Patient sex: M
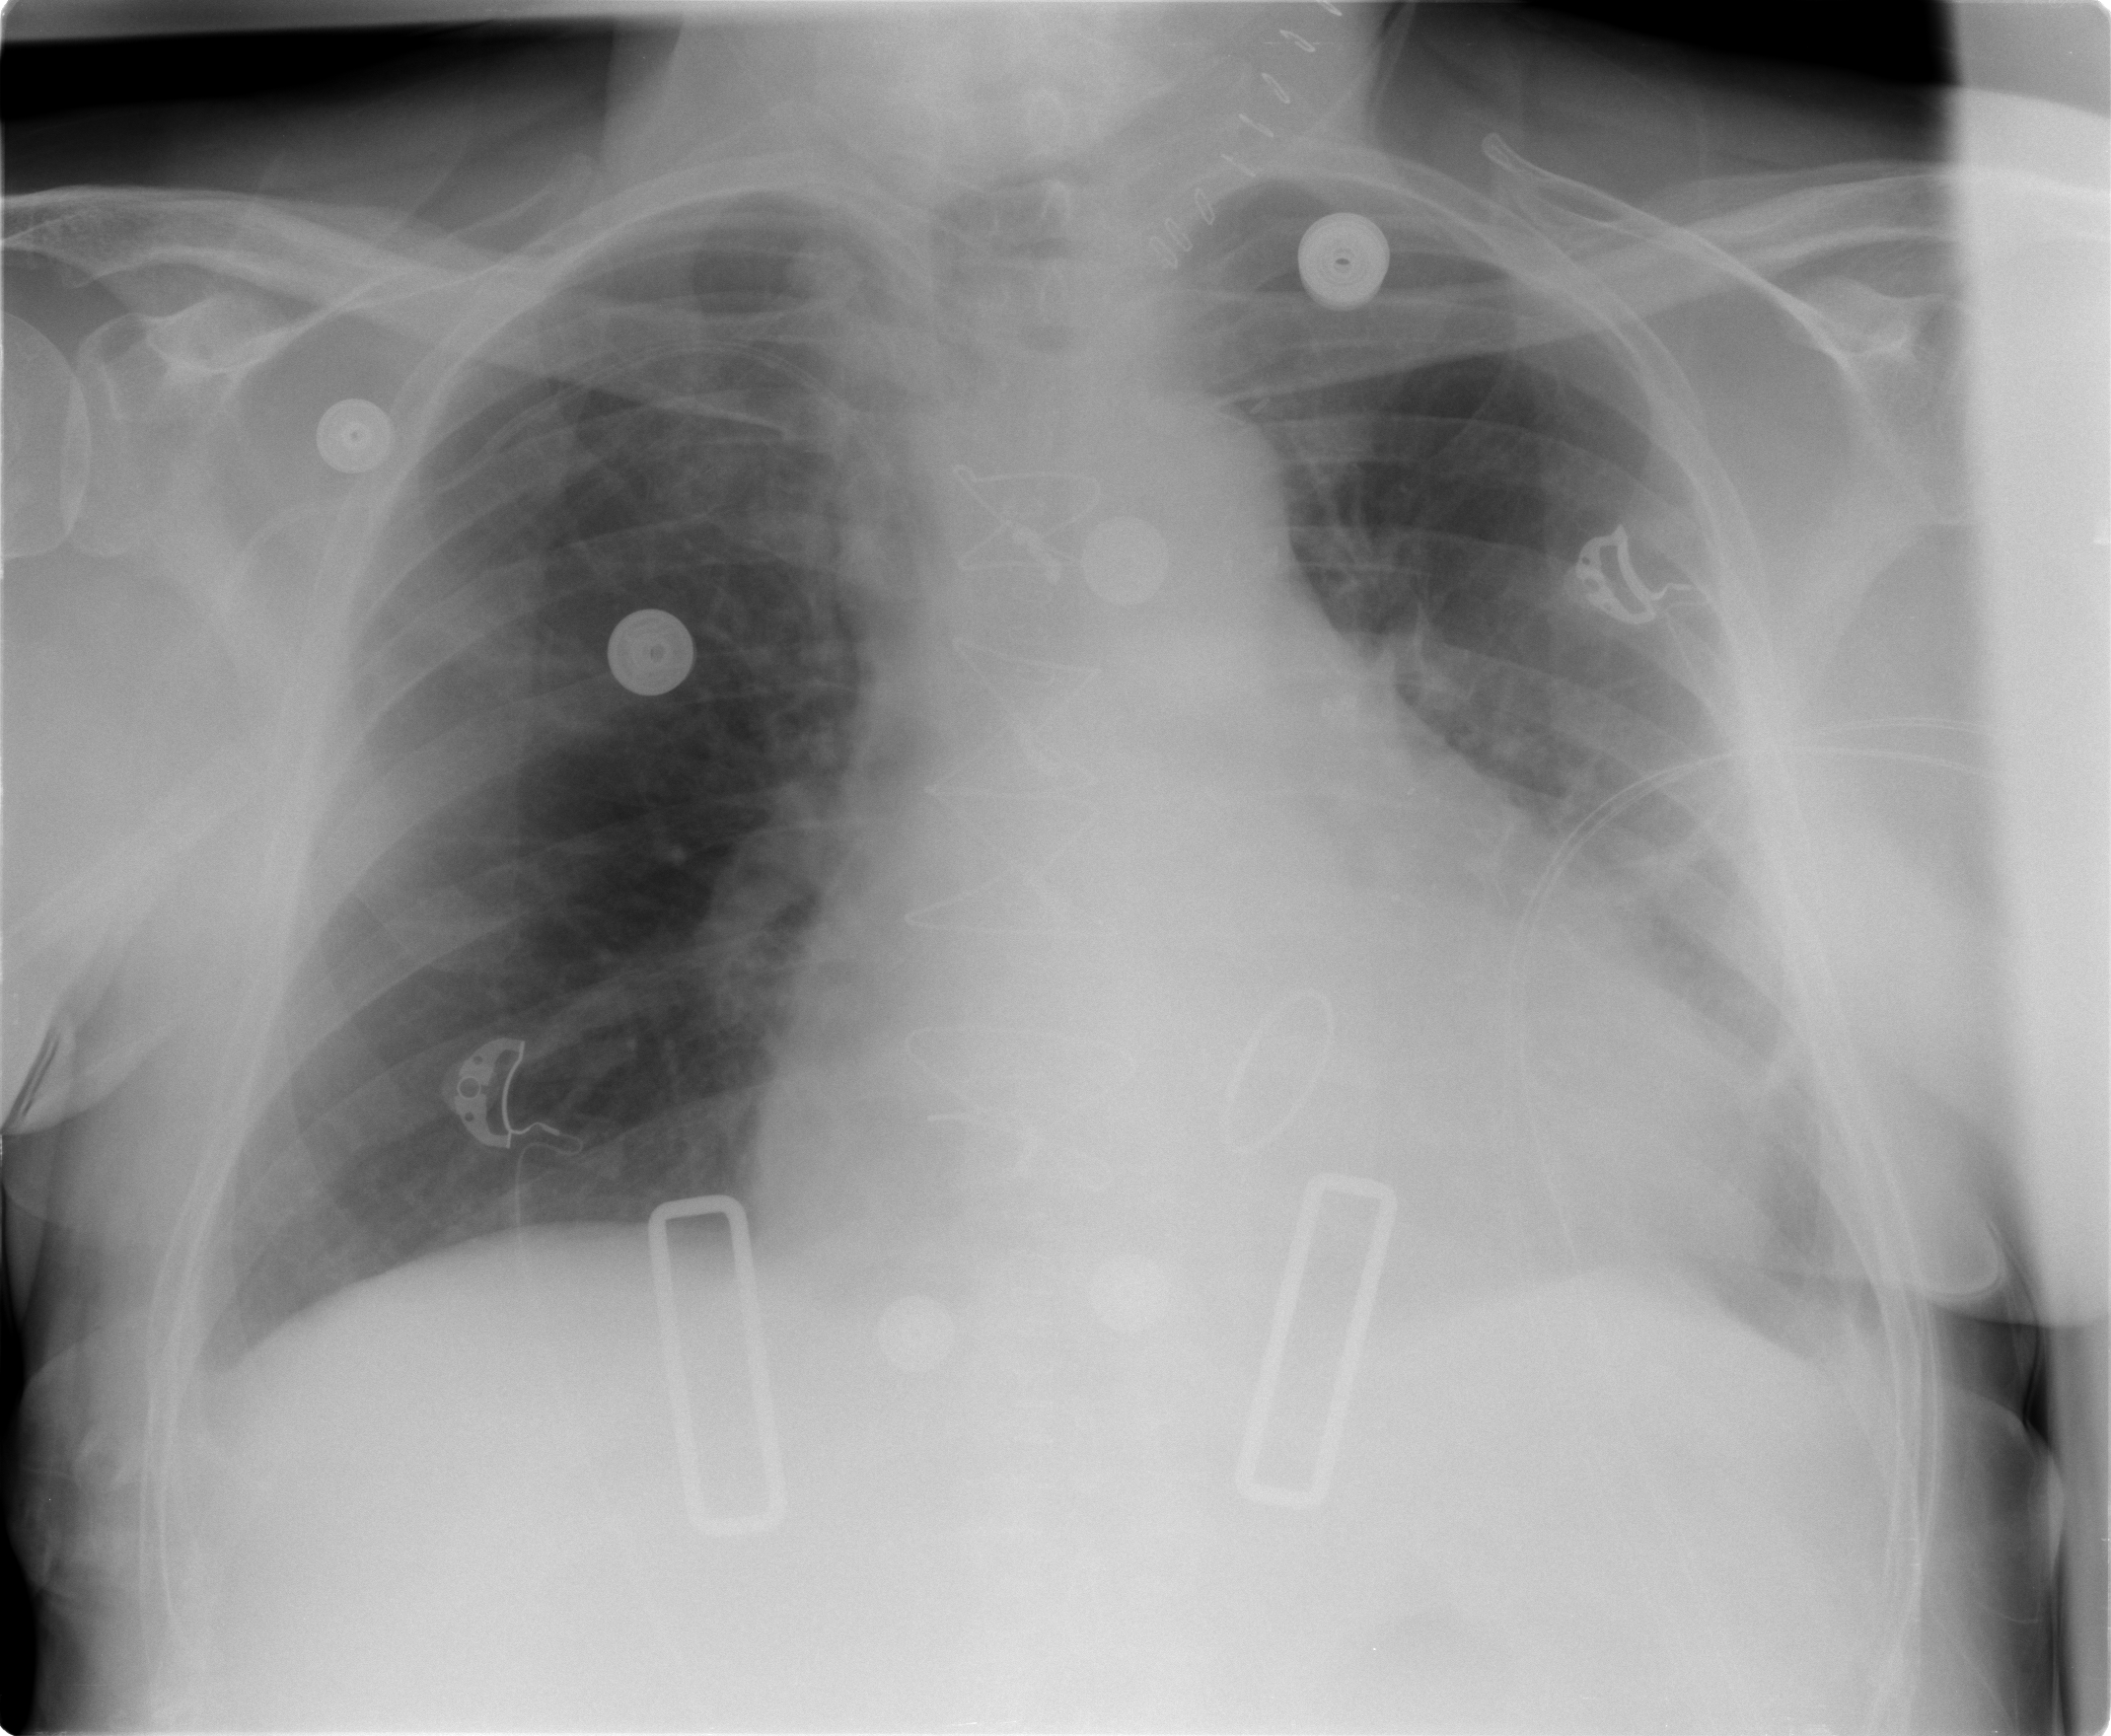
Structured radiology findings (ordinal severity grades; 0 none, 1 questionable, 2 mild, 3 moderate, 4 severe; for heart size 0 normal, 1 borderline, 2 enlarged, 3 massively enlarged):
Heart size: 2
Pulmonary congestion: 1
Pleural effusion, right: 1
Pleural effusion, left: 1
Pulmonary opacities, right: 0
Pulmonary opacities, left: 0
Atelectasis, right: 2
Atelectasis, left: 2